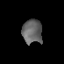
Tissue: prostate
Cell type: Epithelial cells
Senescence score: 0.7253
Nuclear area (px): 461
Mean DAPI intensity: 102.607